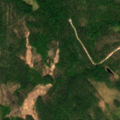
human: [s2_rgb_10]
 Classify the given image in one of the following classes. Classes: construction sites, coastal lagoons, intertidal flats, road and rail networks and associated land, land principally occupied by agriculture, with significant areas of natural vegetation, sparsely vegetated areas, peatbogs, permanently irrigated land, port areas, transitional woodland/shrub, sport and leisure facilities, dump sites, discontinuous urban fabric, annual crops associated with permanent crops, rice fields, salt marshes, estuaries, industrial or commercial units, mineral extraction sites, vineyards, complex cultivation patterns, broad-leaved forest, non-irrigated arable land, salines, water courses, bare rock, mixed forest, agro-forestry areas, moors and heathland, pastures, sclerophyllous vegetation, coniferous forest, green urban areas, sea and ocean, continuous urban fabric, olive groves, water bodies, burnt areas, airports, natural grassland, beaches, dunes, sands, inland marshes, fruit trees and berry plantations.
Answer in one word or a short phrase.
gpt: coniferous forest, mixed forest